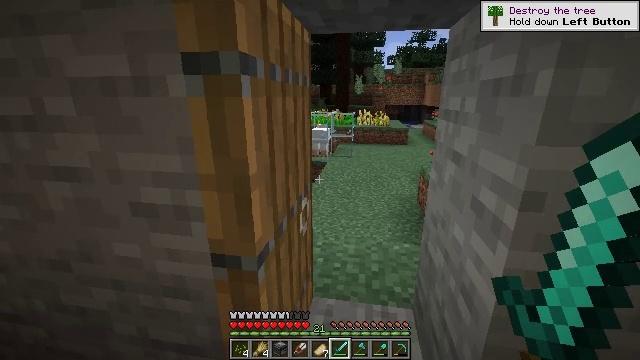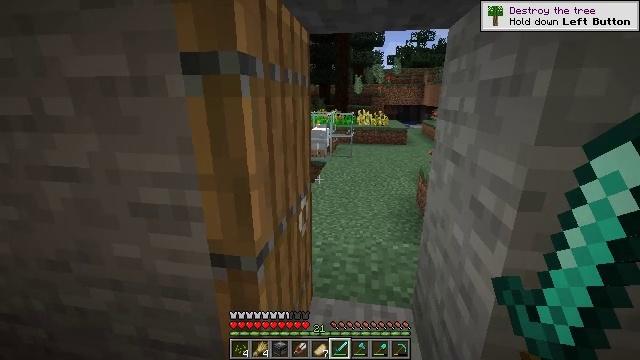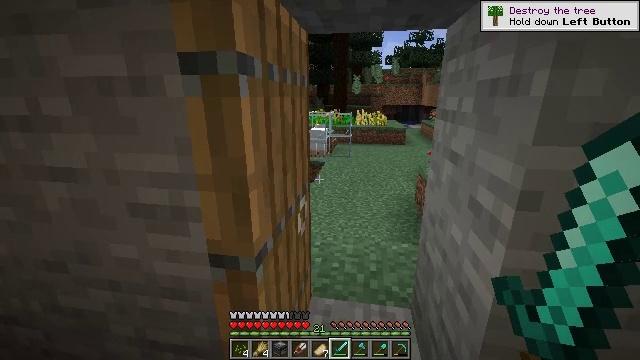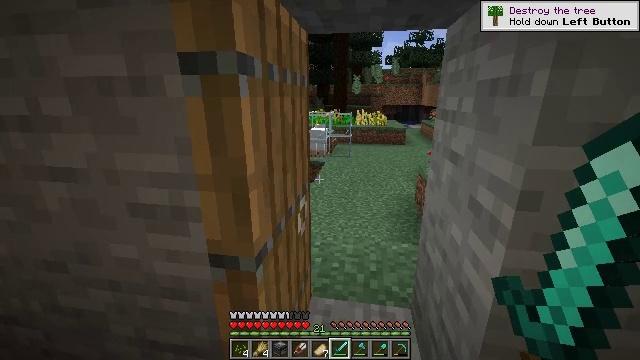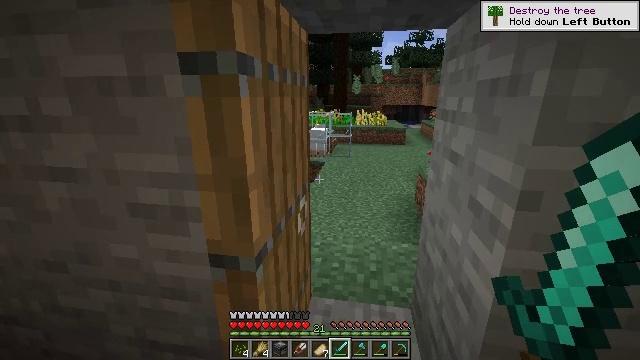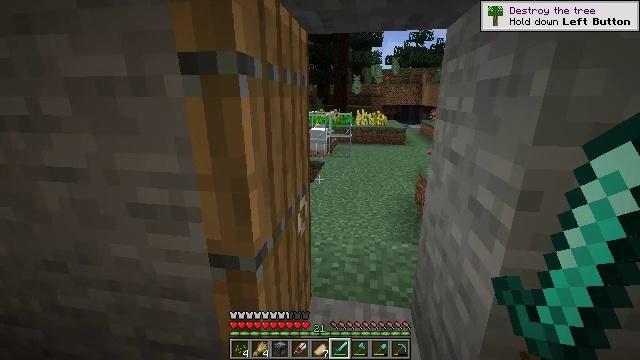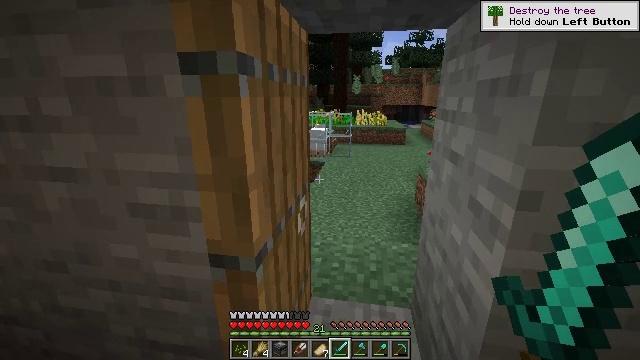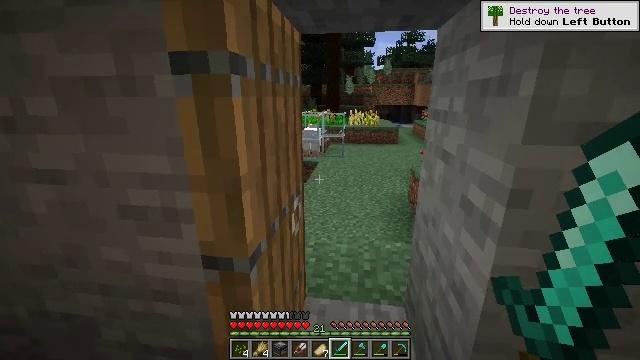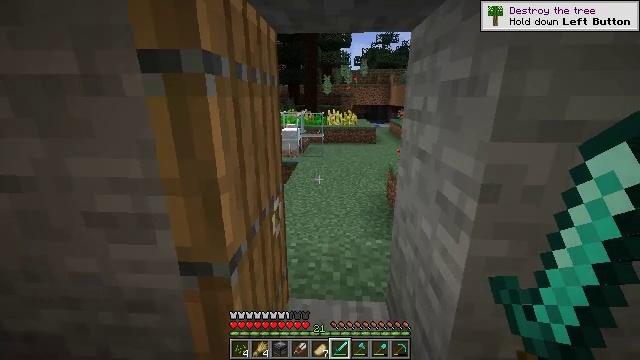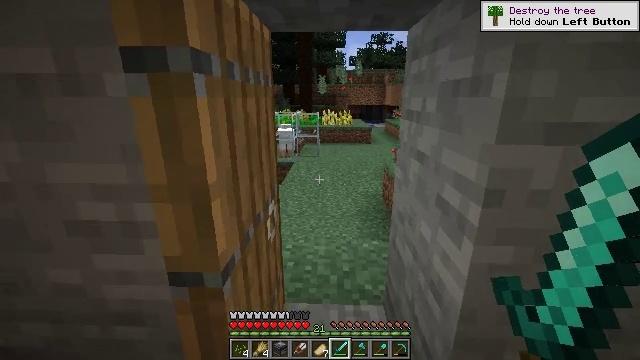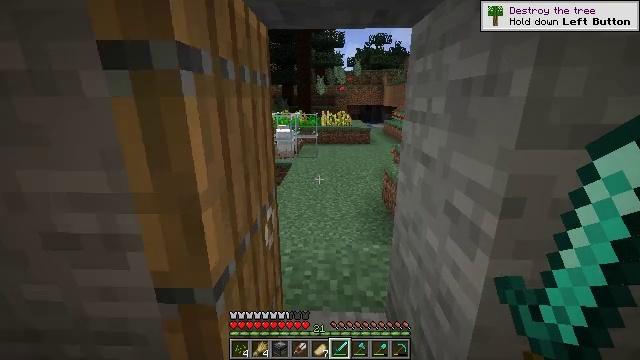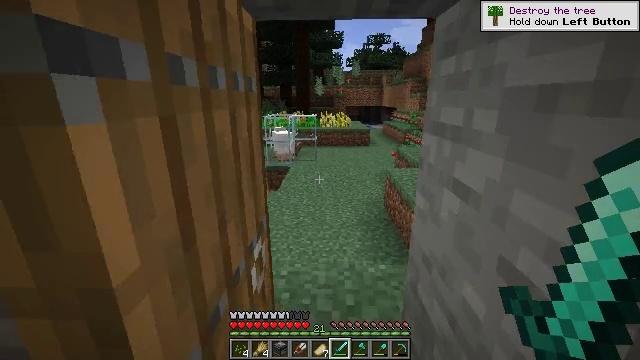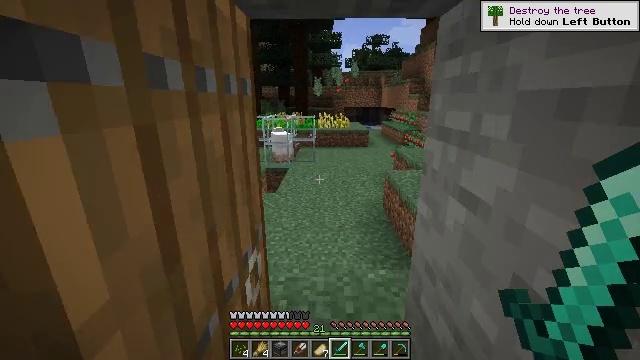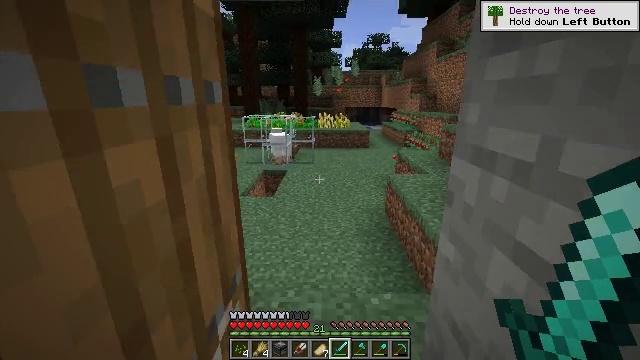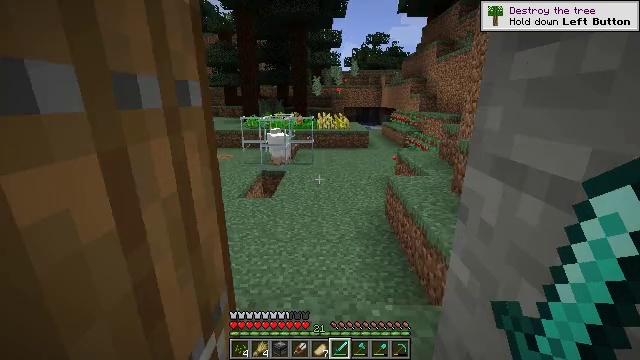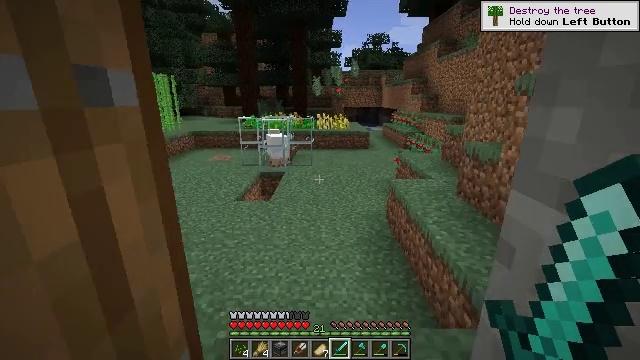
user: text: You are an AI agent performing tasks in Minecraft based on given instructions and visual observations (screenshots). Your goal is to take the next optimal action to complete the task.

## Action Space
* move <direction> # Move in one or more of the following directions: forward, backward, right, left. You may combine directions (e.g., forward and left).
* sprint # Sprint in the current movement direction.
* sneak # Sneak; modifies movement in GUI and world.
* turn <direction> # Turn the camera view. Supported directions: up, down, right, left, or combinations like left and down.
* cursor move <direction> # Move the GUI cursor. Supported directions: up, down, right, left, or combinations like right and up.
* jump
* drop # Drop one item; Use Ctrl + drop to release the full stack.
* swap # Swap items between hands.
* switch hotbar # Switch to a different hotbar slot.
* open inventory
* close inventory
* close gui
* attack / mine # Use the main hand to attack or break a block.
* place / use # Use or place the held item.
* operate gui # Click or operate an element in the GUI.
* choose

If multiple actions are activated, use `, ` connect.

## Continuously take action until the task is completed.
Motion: motion action
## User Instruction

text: craft item air
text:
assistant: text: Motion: no_op
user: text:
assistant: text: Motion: no_op
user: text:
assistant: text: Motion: no_op
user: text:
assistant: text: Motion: no_op
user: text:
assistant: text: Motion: no_op
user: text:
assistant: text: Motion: no_op
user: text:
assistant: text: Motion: turn right
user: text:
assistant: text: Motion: turn right
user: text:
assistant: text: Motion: move forward, turn right
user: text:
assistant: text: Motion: move forward
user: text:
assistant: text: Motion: move forward
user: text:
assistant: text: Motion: move forward
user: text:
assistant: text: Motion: move forward
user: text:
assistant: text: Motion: move forward
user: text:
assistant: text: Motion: move forward
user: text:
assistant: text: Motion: move forward
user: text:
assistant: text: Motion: move forward
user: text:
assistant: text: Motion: move forward
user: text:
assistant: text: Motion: move forward
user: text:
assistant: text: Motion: move forward
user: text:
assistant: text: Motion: move forward
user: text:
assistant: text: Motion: move forward, turn left
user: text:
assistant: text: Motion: move forward, turn left
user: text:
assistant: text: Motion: move forward, turn left
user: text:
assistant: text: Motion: move forward, turn left
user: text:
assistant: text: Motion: move forward, turn left
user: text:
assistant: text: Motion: move forward and move left
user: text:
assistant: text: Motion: move forward and move left
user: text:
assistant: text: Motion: move forward and move left
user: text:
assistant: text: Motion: move forward and move left, turn down